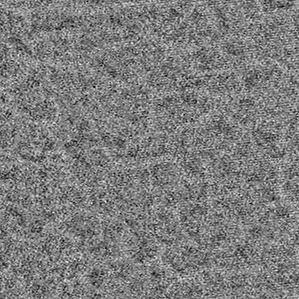
Label: frost